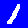
Digit: 1